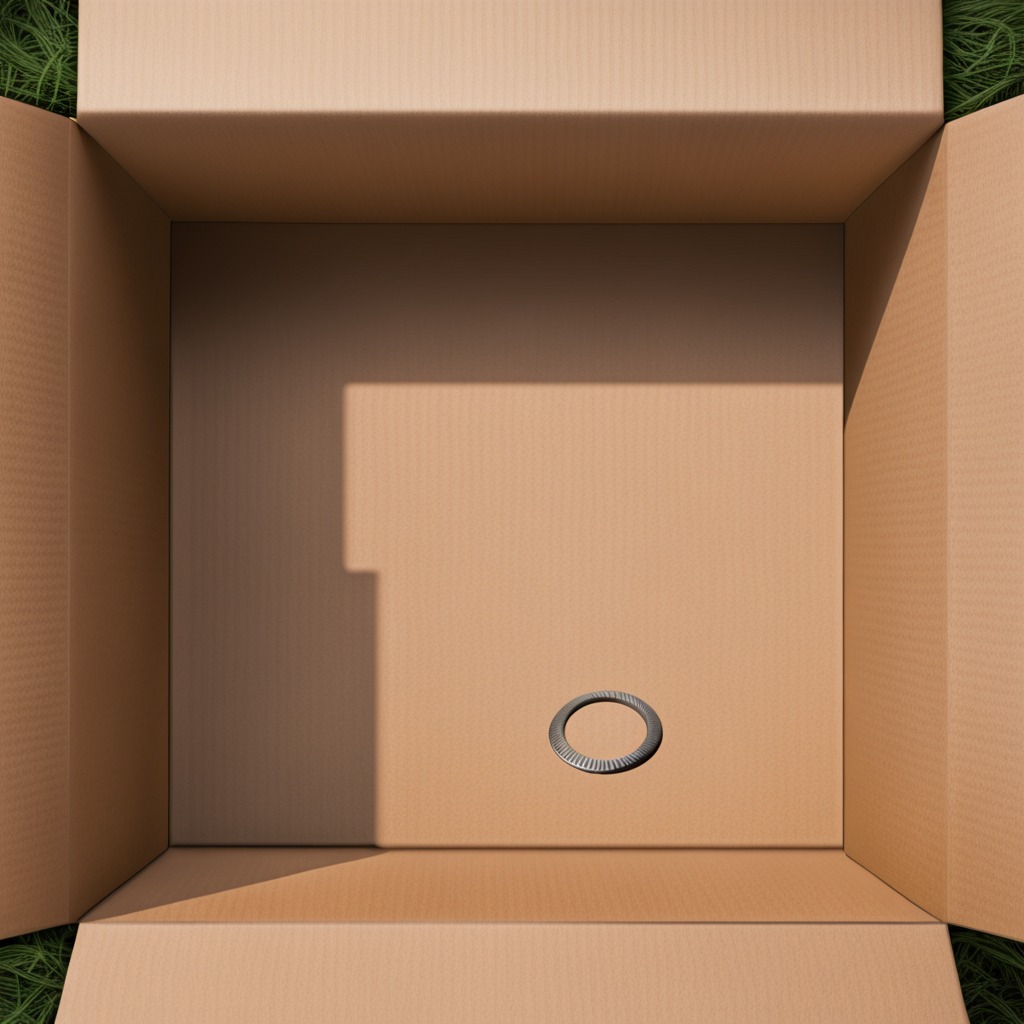
A flat metal washer lies on the cardboard box surface.